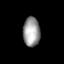
Tissue: lung
Cell type: Smooth muscle cells
Senescence score: 0.5454
Nuclear area (px): 489
Mean DAPI intensity: 154.149